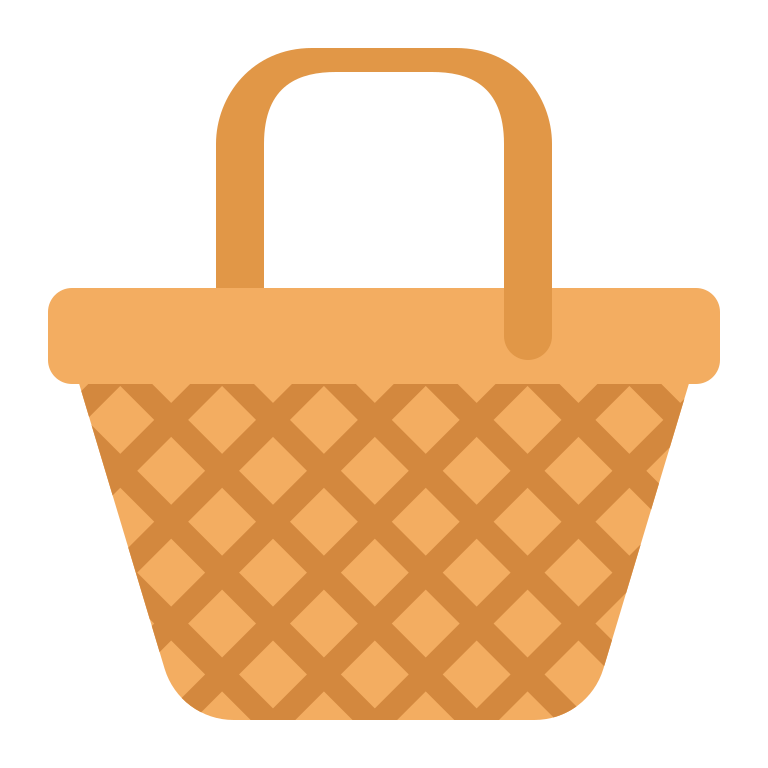
basket flat